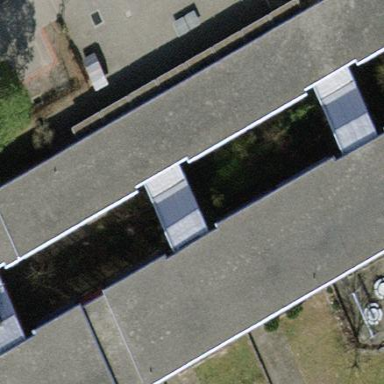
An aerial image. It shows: School building.